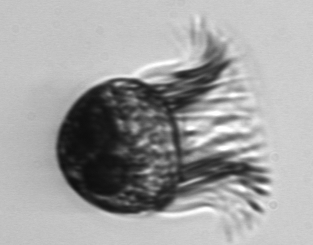
Label: Pelagostrobilidium